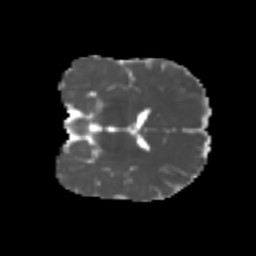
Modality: MD
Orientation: coronal
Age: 6
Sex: male
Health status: healthy